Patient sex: M
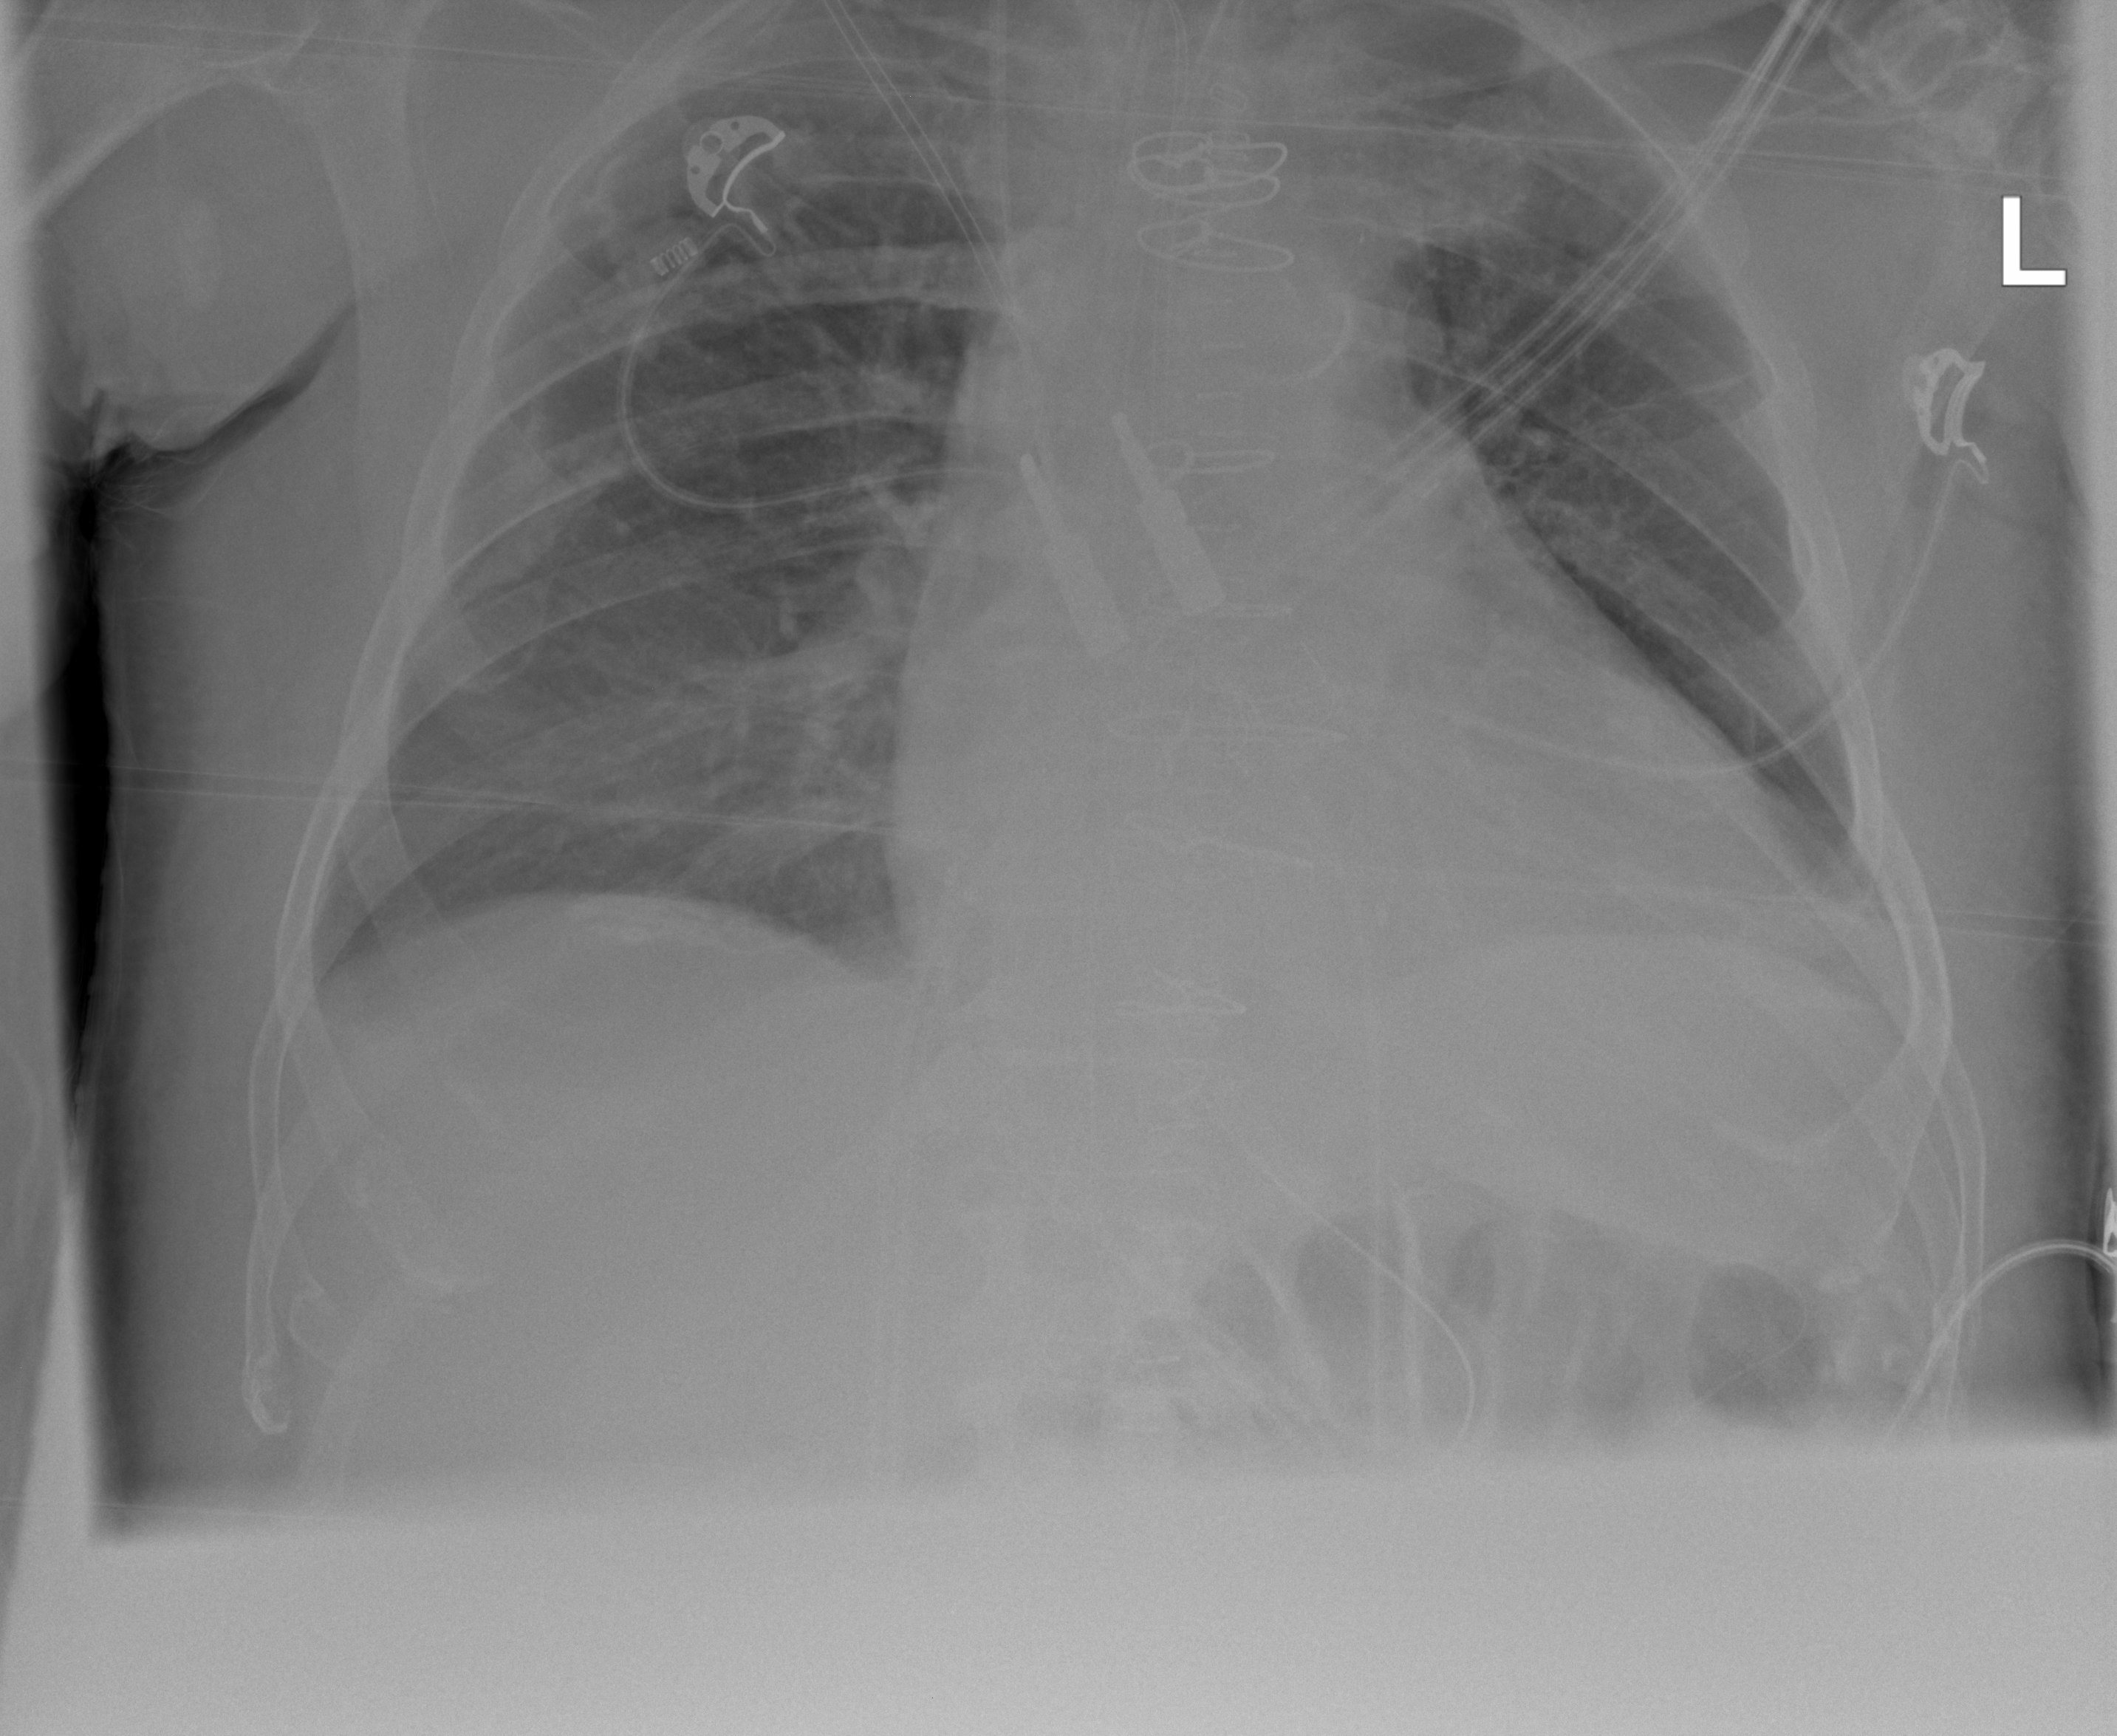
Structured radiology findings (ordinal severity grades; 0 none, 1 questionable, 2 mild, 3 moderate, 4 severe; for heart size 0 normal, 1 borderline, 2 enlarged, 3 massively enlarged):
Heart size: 2
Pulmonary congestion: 2
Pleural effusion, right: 0
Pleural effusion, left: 0
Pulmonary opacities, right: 0
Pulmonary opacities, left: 0
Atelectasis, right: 2
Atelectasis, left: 2